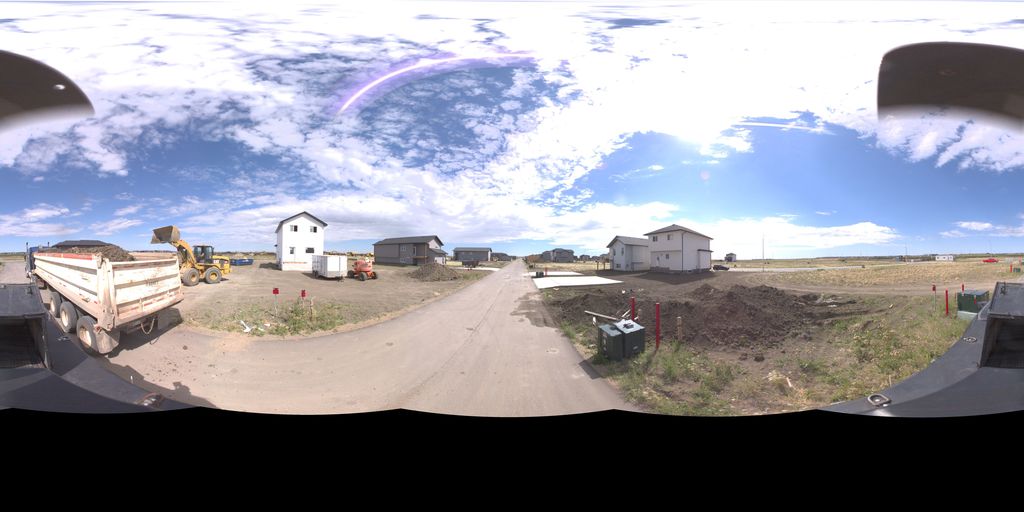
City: saskatoon